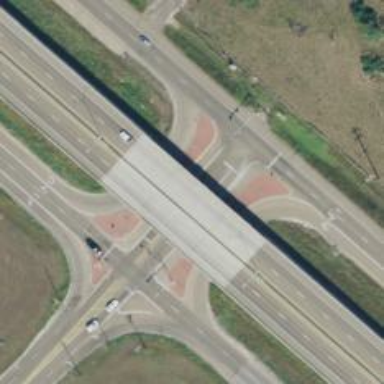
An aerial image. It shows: Secondary link road with turnaround junction.